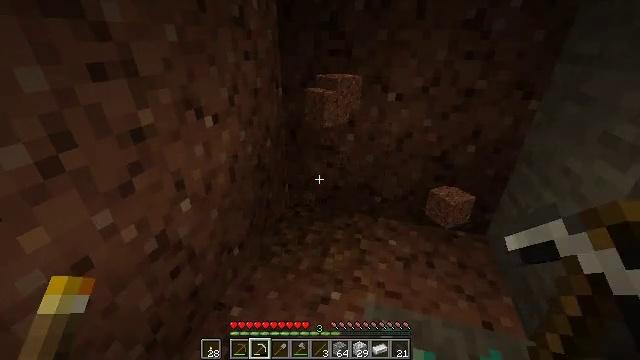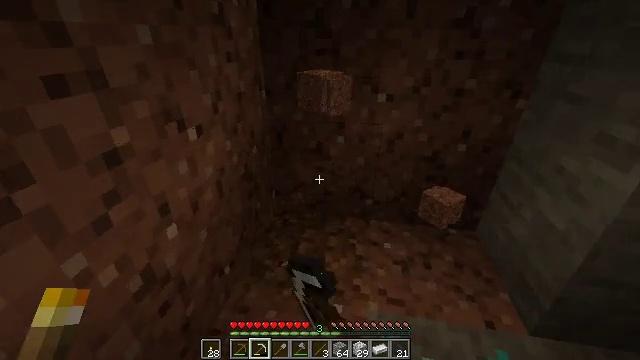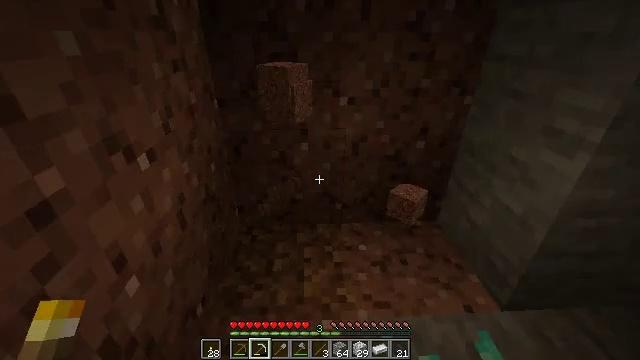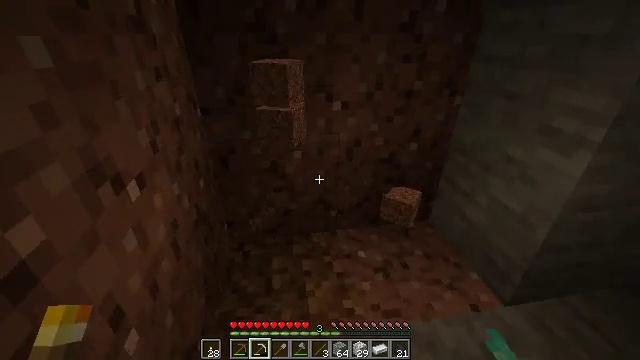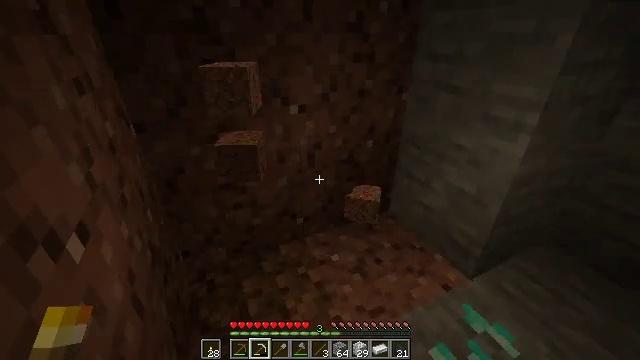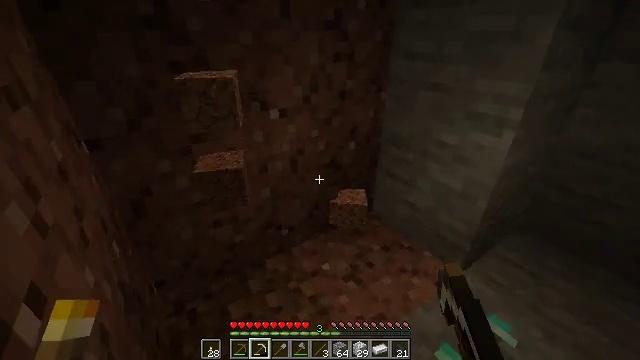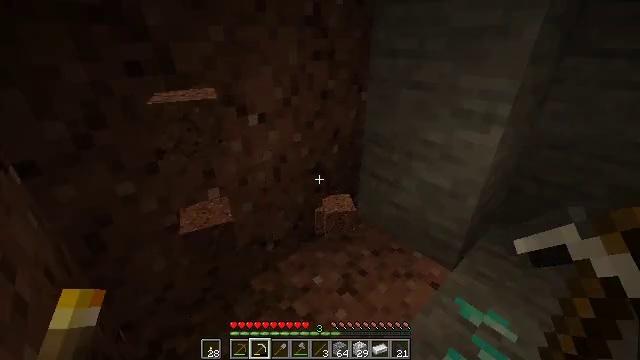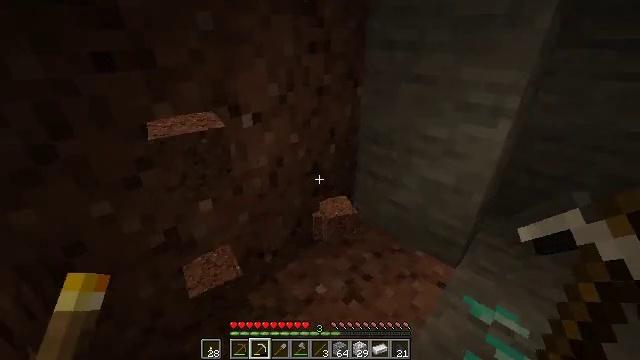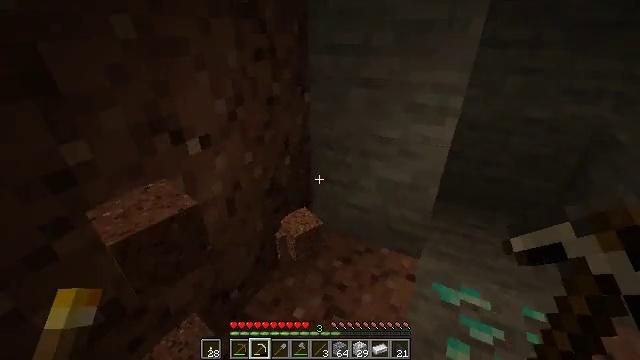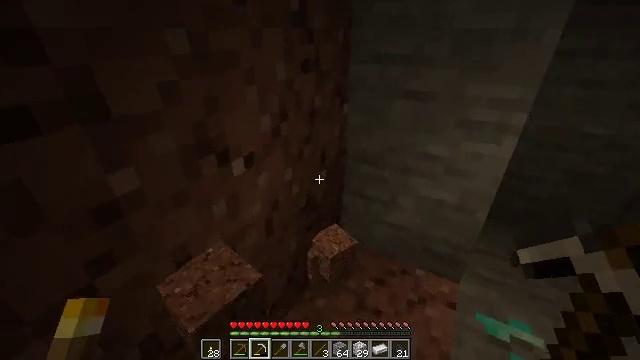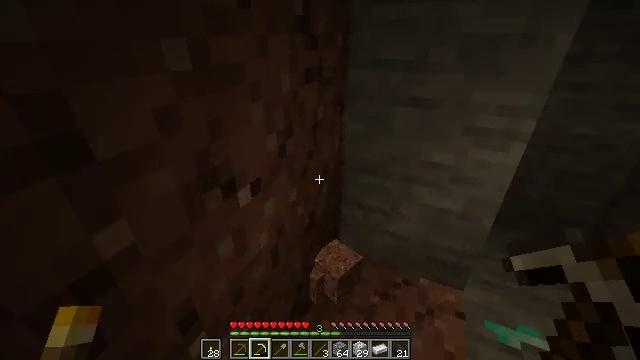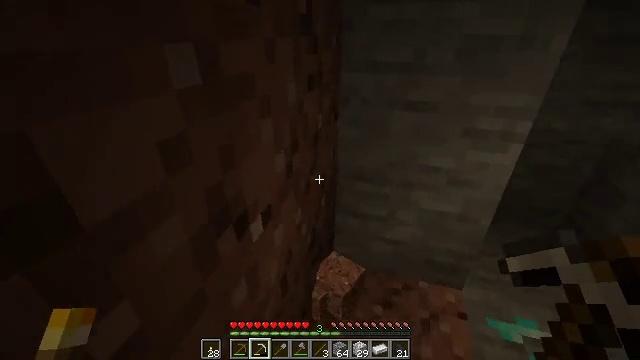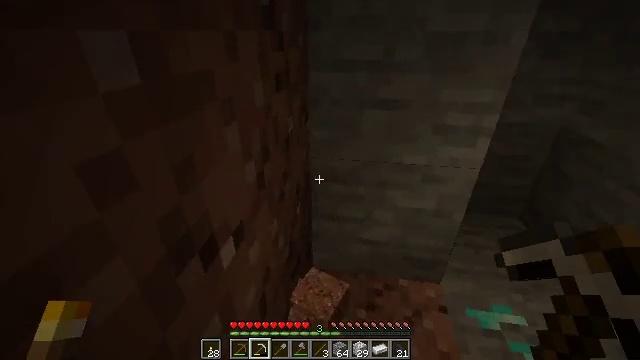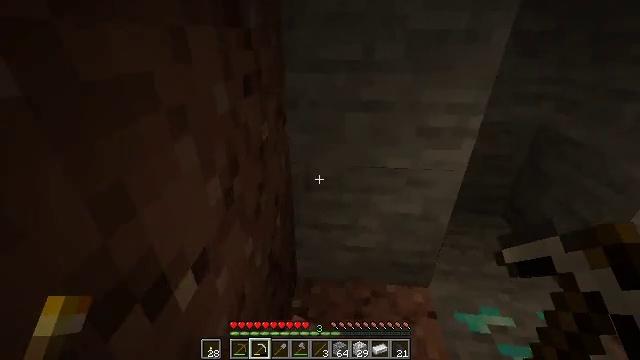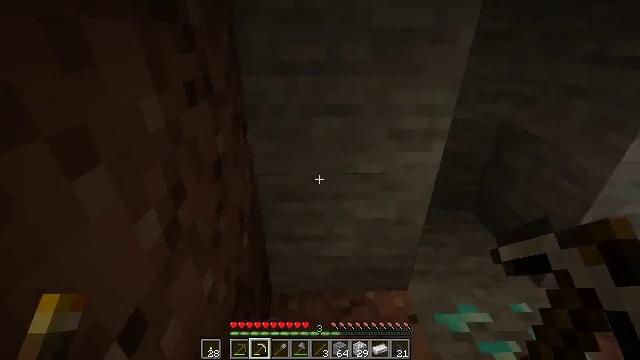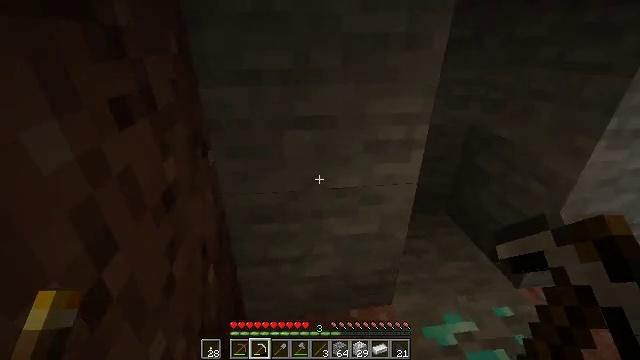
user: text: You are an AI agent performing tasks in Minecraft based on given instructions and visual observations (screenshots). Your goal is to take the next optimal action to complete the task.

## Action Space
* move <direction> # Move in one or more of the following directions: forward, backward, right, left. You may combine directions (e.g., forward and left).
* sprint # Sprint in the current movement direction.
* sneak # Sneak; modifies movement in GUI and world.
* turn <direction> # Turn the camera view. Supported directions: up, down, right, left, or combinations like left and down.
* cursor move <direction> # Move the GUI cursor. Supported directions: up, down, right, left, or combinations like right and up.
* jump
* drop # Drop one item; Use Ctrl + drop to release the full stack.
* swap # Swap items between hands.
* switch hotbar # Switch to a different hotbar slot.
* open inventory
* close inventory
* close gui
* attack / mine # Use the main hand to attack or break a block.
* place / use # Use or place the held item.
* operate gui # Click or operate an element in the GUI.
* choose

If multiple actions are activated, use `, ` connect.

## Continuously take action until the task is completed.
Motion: motion action
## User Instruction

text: Get granite from underground.
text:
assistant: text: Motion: move forward and move left, turn right
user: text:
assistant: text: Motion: move forward and move left, turn right
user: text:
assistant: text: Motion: move forward and move left, turn right
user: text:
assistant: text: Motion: move forward and move left, turn right
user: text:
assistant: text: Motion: move forward and move left, turn right
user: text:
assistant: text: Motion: move forward and move left, turn right
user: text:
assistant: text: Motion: move forward and move left, turn right
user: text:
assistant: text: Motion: move forward and move left, turn right
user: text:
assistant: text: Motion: move forward and move left, turn left
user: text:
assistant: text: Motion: move forward and move left, turn right
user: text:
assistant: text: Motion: move forward and move left, turn right
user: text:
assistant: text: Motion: move forward and move left, turn right
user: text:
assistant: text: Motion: move forward and move left, turn right
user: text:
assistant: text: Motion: move forward and move left, turn right
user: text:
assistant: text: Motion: move forward and move left, turn right and up
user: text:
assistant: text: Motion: move forward and move left, turn right and up
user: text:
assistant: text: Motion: move forward and move left, turn right and up
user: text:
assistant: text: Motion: turn up
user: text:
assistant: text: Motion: no_op
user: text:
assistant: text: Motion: no_op
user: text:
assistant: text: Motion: turn right and up, attack / mine
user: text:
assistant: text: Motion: attack / mine
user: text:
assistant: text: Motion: attack / mine
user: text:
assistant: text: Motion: attack / mine
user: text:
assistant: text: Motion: turn right and down, attack / mine
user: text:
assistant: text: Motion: turn right and down, attack / mine
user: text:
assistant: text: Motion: turn right and down, attack / mine
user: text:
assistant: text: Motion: turn down, attack / mine
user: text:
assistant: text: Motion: attack / mine
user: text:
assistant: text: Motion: attack / mine